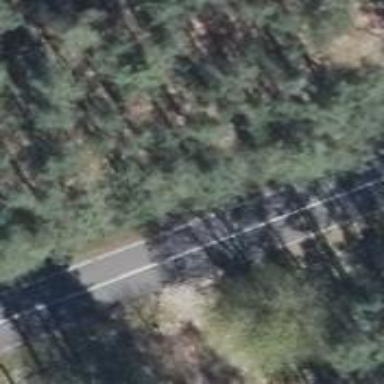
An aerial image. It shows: Secondary road with asphalt surface.